Question: I am making a Custom control and I want to add inside it. How Can I do that ?
Any ideas?
The custom controls will be used to display electronic programming guide(EPG). My application is for google tv and will be used for channels listing and playback and EPG, in EPG screen i will show the time intervals and programs in each intervals , I want to use Textviews for Program names and to give them custom fonts and style.
Any kind of help will be appreciated,
Many thanks,
Here is screen shot of my custo control ? to add the texts styles i want to use textviews. I hope its clear now?
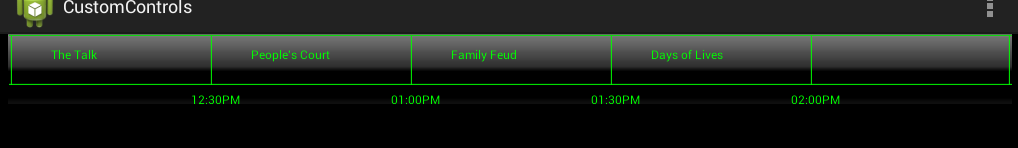
Answer: Try to build further upon this example code:
'''
public class CustomView extends LinearLayout {
public CustomView(Context context, AttributeSet attributeSet) {
super(context, attributeSet);
}
public CustomView(Context context) {
super(context);
}
public void addTextView(String text) {
TextView tv = new TextView(getContext());
tv.setText(text);
this.addView(tv);
this.invalidate(); //I think this is called implicitly, but just in case.
}
}
'''
However, you have to do thing like margins, scrolling, layout and so on yourself, as your context does not give many clues.
EDIT: with the addition of some context, I suggest you use a 'TableLayout'. Still, you can build that with the given example code.